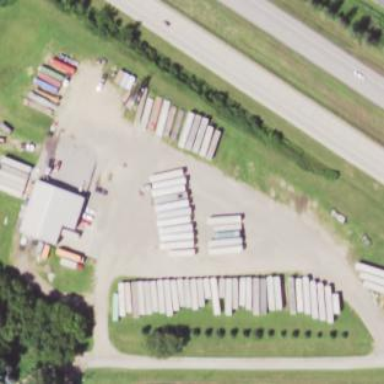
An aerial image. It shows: Commercial area with truck shop.